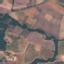
Label: PermanentCrop